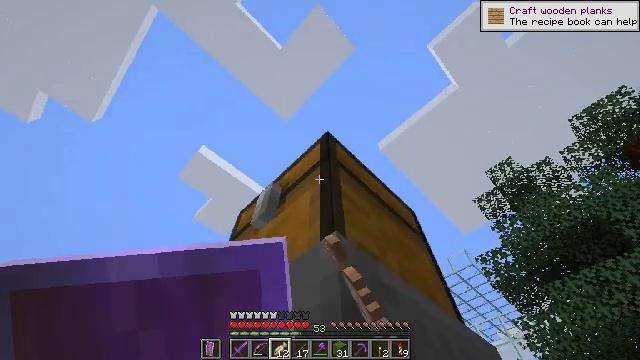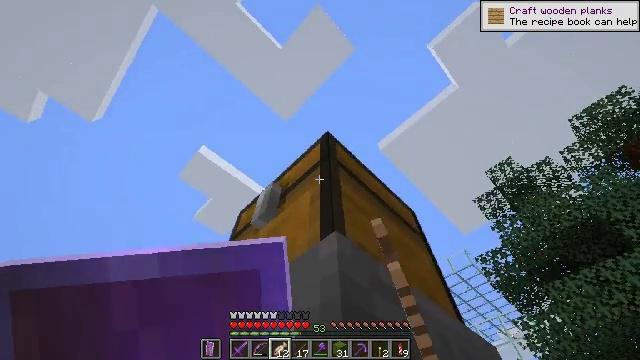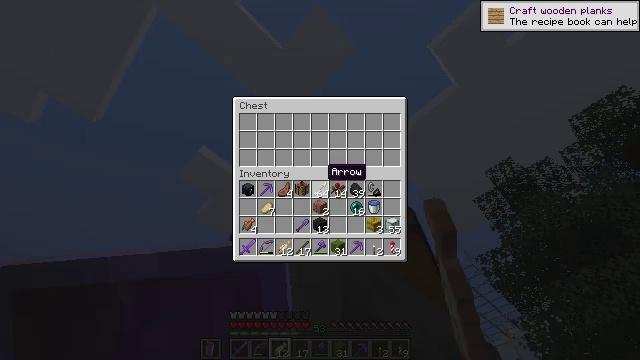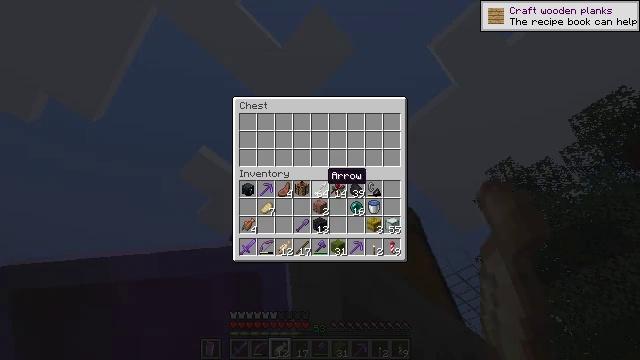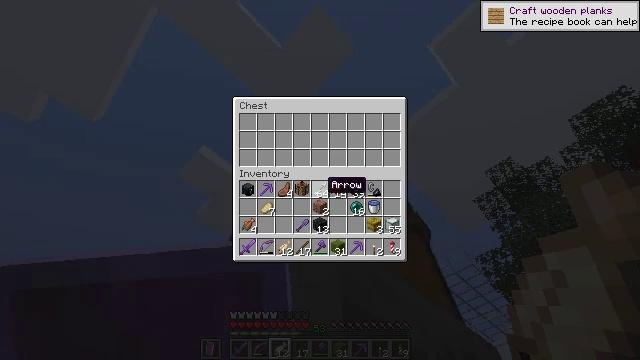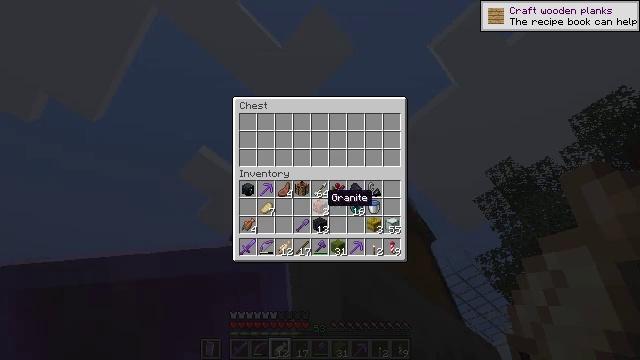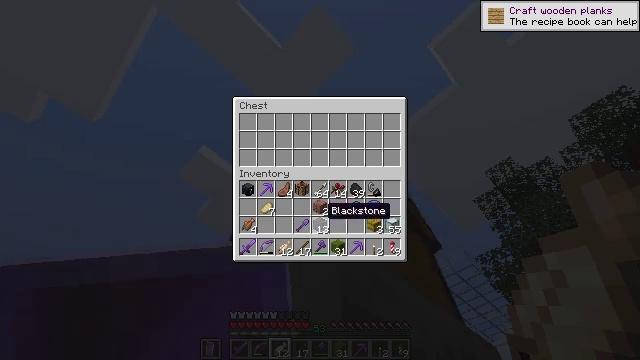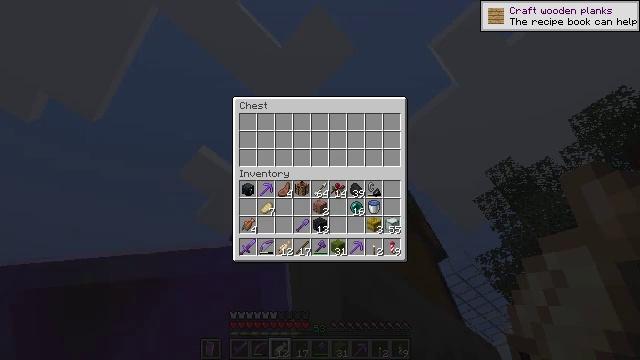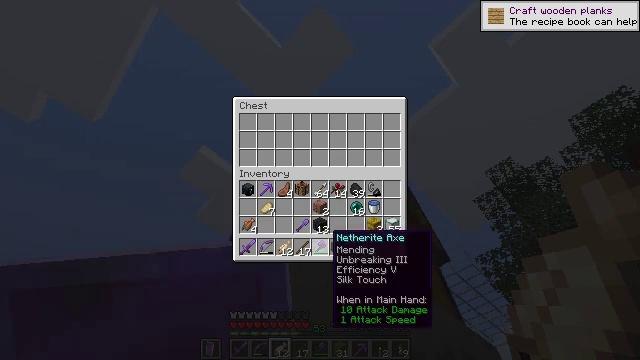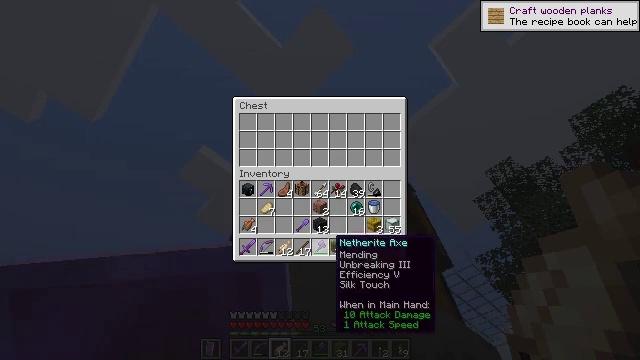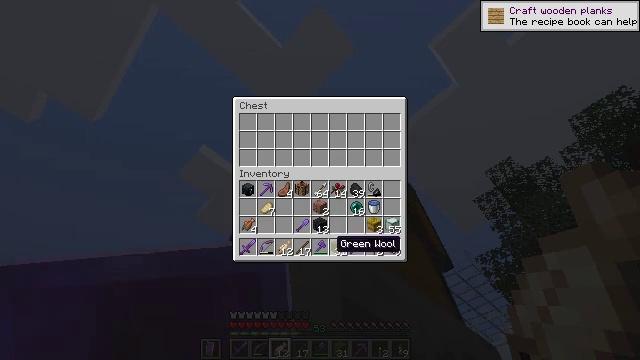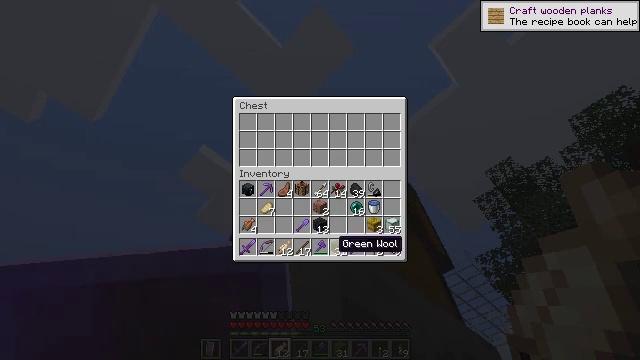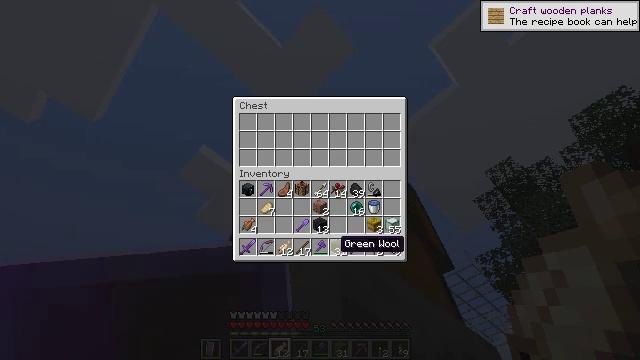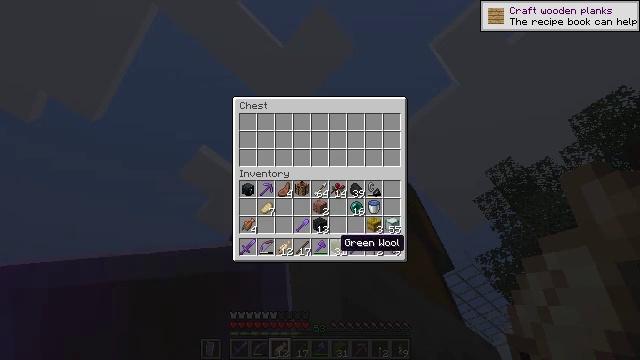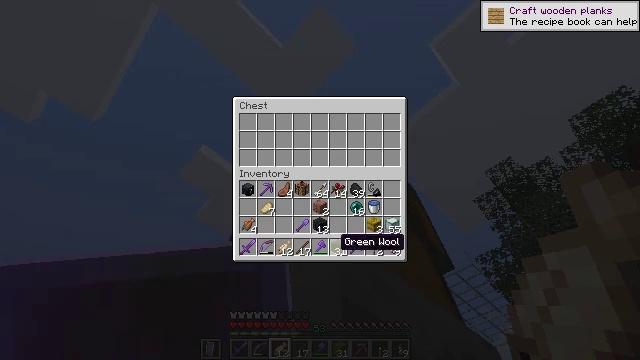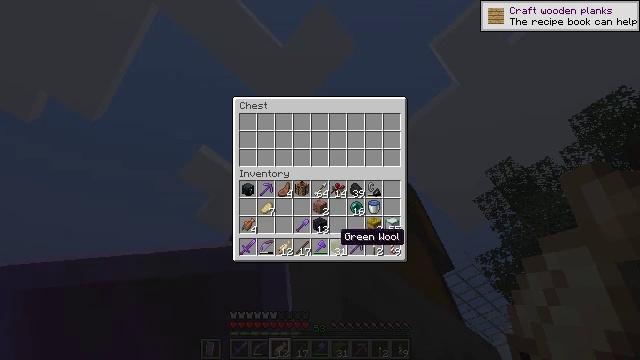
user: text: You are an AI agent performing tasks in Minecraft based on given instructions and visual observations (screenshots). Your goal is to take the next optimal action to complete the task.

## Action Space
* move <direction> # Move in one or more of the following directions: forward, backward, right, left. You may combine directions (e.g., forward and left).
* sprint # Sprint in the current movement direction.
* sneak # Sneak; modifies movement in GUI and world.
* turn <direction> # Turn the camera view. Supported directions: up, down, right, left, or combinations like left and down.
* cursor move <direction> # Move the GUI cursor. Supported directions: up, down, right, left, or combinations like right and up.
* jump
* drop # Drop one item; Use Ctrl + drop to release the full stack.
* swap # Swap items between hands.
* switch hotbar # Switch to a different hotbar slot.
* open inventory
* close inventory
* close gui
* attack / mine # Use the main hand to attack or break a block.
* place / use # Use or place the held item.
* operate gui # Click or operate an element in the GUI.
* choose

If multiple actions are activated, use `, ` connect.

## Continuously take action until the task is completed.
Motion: motion action
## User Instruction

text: Open the crafting table and craft a green carpet.
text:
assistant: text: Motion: no_op
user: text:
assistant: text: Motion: no_op
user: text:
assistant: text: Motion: no_op
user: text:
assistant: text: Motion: turn down
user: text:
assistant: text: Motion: turn down
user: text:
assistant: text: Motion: turn down
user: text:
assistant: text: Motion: turn down
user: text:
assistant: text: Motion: turn down
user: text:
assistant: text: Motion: no_op
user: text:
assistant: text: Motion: no_op
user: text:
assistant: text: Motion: no_op
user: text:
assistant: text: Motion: no_op
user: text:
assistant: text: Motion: no_op
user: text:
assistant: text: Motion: no_op
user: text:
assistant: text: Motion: no_op
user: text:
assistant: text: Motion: turn up
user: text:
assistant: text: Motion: turn up
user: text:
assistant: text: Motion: turn up
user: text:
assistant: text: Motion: no_op
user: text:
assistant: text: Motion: sneak
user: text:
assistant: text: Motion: sneak, turn up
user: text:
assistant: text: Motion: sneak, turn up
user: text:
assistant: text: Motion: sneak
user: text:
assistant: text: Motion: sneak
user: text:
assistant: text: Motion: sneak
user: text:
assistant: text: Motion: sneak
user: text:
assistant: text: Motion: sneak
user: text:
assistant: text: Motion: sneak
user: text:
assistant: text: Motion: sneak
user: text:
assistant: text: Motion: sneak